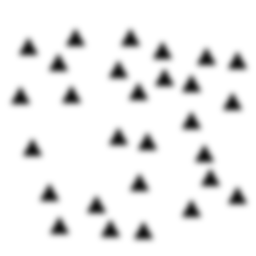
Squares: 0
Triangles: 28
Stars: 0
Total shapes: 28